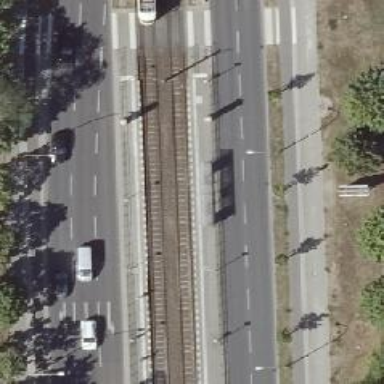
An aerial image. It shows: Tram stop.